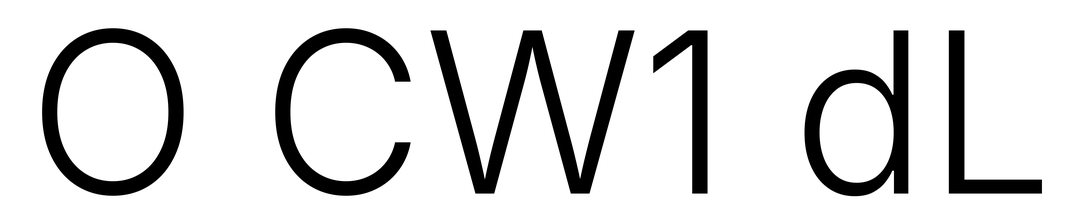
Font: Inter_Light